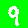
Digit: 9